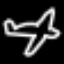
Label: airplane